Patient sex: M
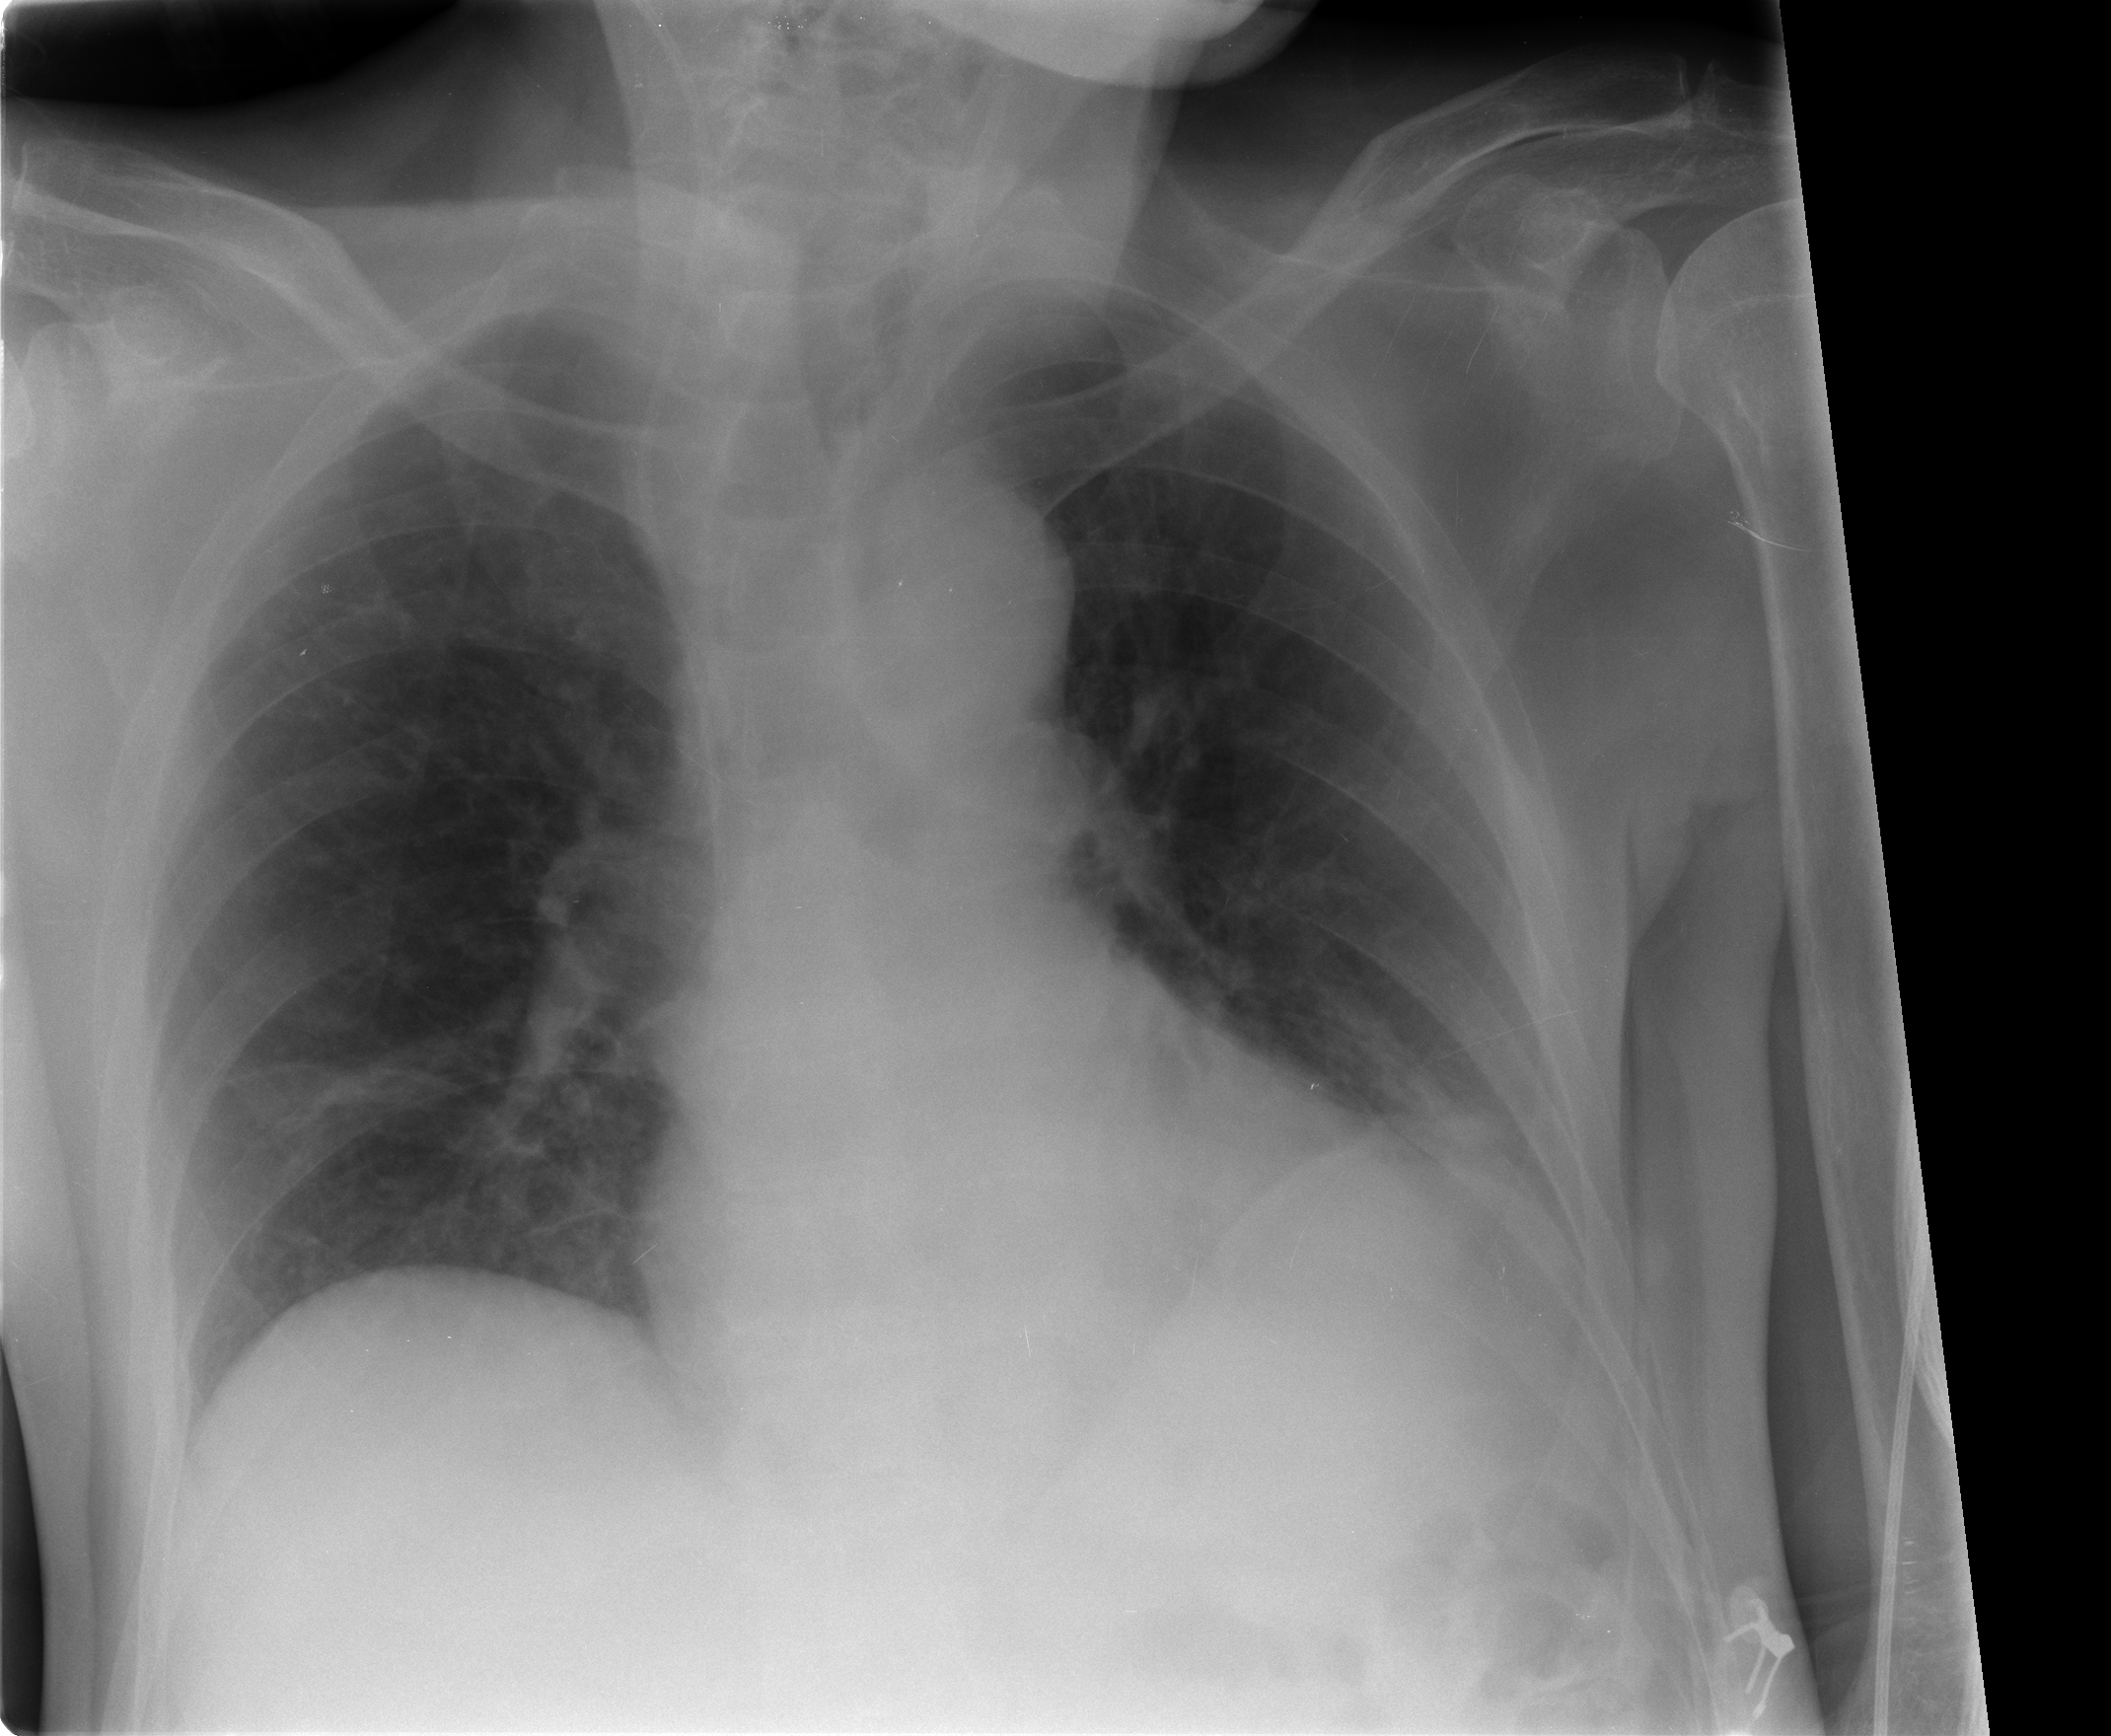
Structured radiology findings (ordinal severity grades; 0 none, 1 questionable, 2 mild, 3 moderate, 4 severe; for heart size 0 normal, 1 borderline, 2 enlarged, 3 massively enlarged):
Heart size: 1
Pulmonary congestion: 1
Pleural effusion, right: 0
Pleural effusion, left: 0
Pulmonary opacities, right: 0
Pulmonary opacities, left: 0
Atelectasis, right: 0
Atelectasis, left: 2